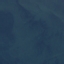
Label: SeaLake